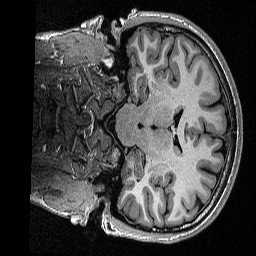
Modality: T1w
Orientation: coronal
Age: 18
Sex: female
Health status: healthy
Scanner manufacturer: siemens
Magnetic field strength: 1.5 T
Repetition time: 2.73 s
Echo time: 0.00357 s